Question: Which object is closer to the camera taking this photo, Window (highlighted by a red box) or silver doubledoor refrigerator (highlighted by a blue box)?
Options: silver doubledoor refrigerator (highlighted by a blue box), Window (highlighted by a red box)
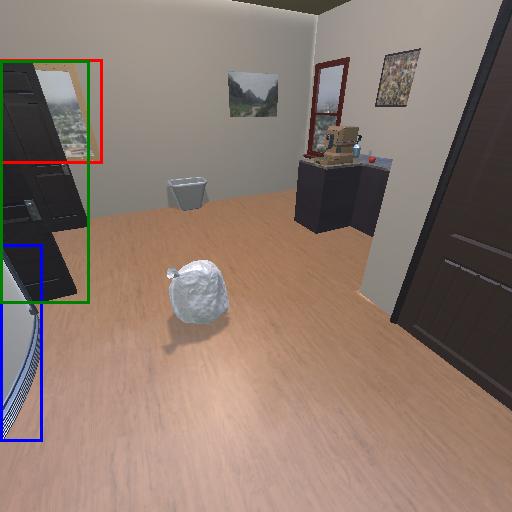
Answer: silver doubledoor refrigerator (highlighted by a blue box)